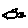
Label: fish